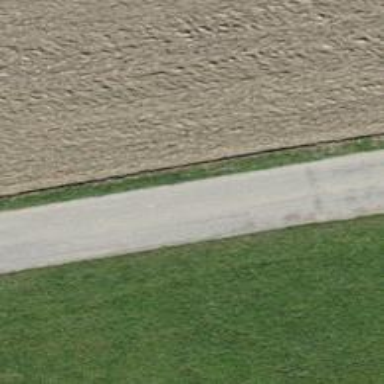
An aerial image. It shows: Asphalt track with grade1 tracktype.